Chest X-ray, PA view. Patient: 32 years old, sex M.
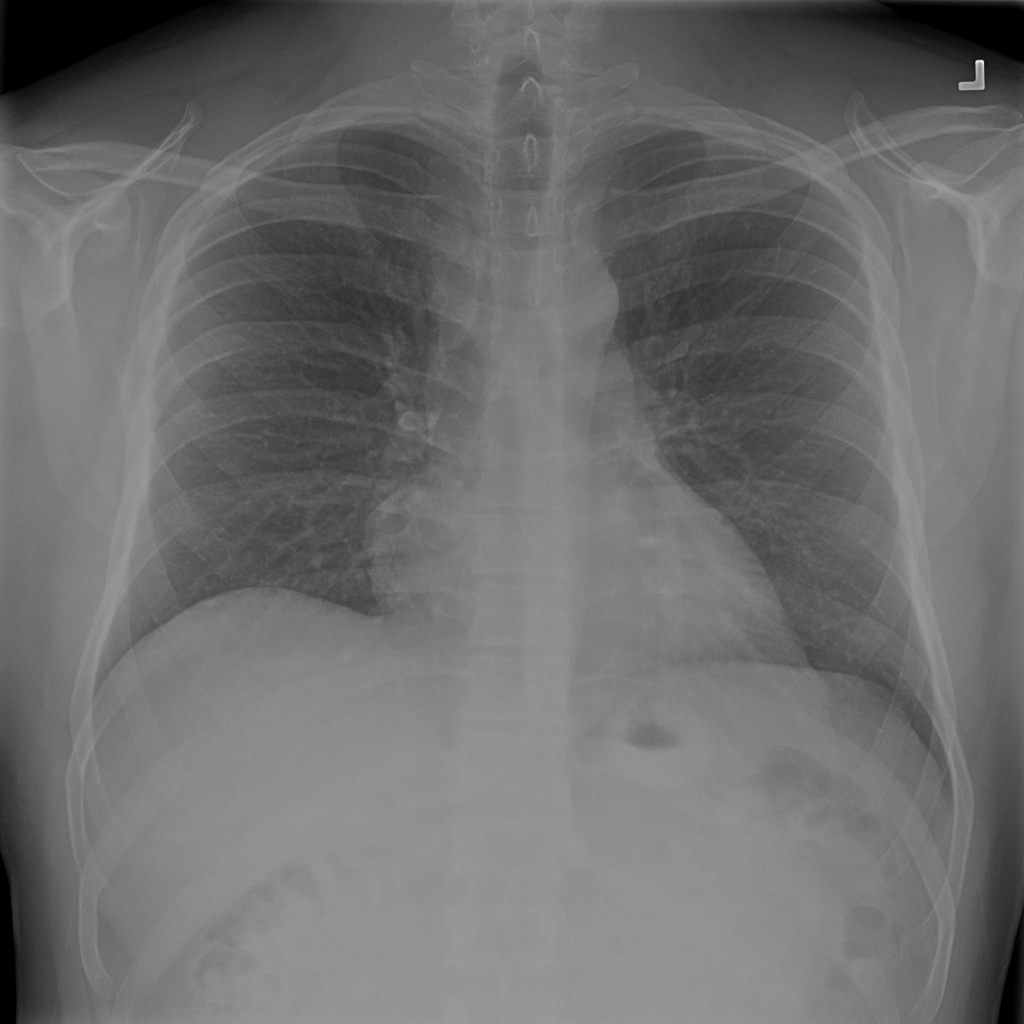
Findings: Atelectasis